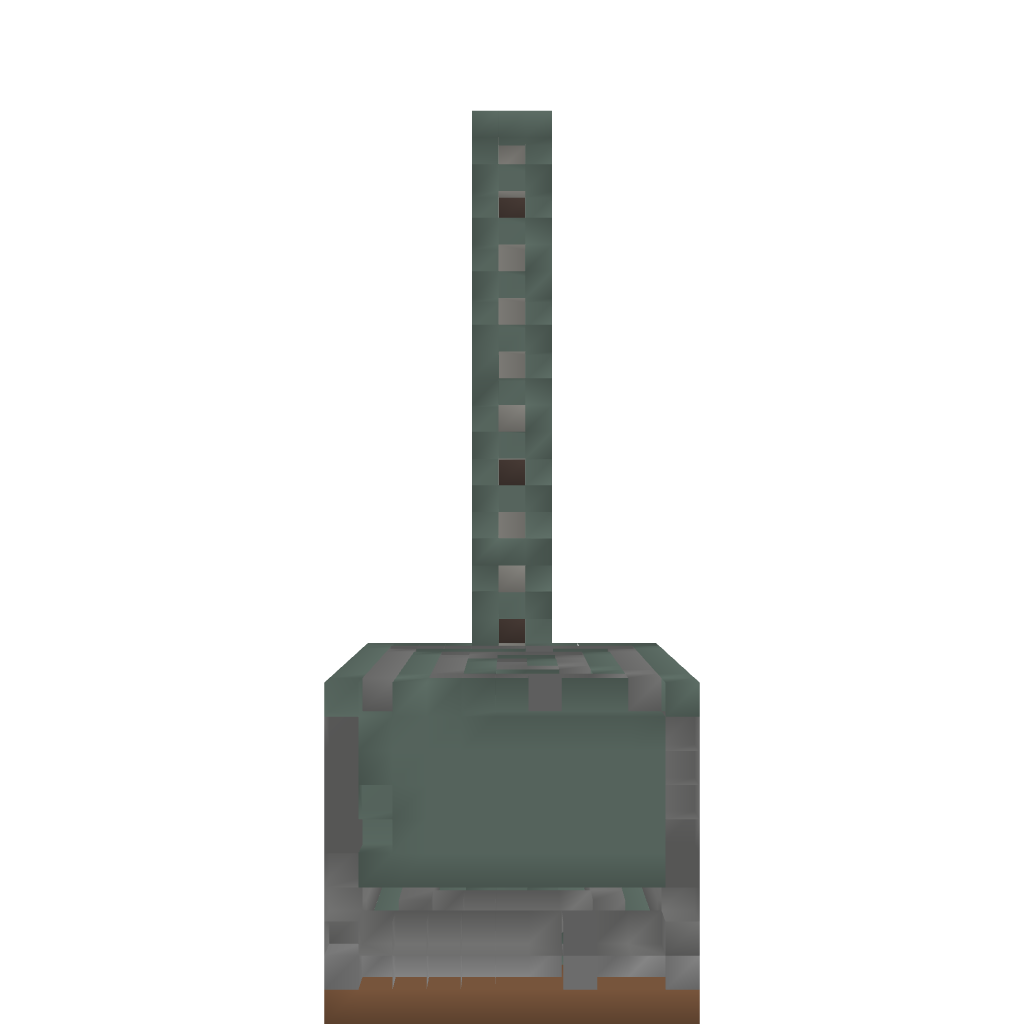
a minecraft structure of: Monsters/XP Trap